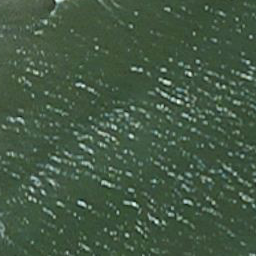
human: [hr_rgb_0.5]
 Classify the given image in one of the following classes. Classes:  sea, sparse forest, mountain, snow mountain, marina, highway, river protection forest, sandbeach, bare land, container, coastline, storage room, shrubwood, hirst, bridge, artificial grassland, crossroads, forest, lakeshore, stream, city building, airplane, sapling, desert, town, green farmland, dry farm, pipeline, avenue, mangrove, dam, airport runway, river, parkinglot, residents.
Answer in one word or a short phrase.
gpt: sea